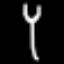
Label: fork